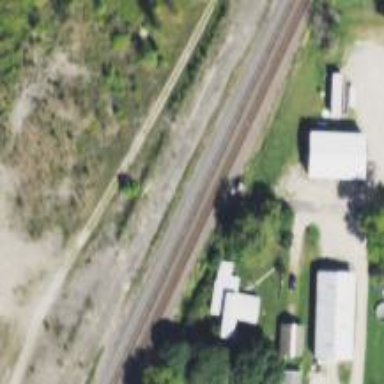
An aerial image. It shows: Railway with two tracks.